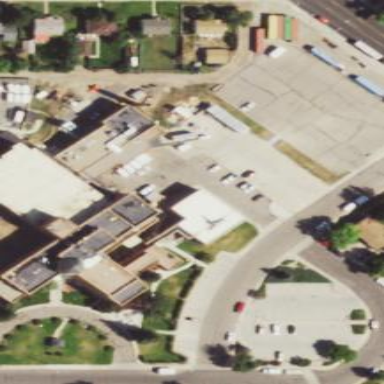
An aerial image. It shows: Hospital providing healthcare services.